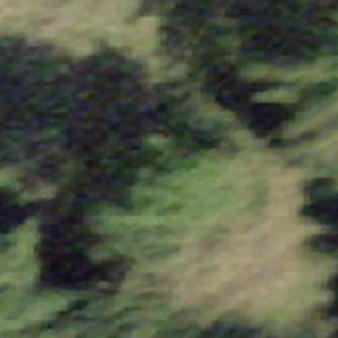
Label: other